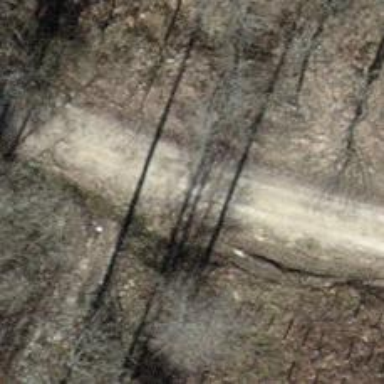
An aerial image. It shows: Track with grade 2 gravel surface.